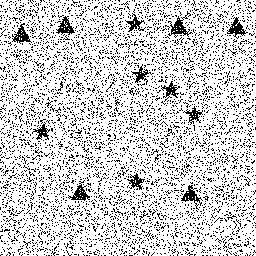
Squares: 0
Triangles: 6
Stars: 6
Total shapes: 12